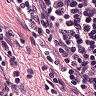
Metastatic tissue present: no